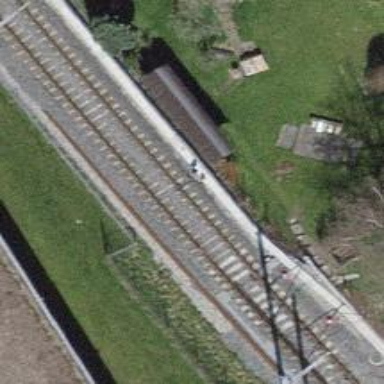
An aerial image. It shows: Single railway track with electrified contact line.